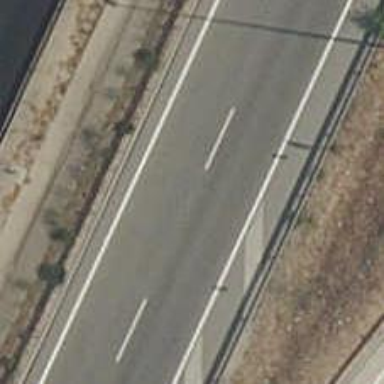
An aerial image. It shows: Motorway link.